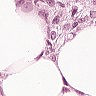
Metastatic tissue present: yes